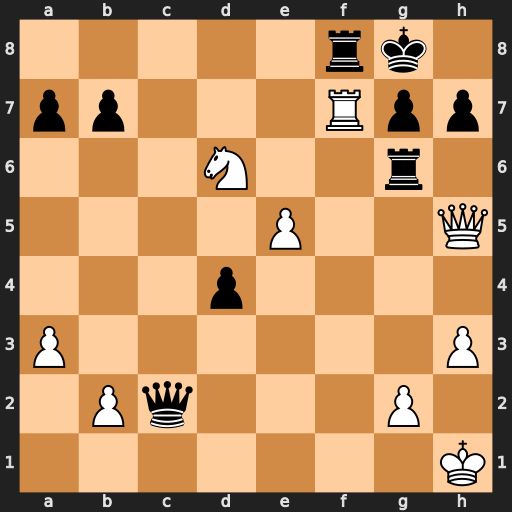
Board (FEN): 5rk1/pp3Rpp/3N2r1/4P2Q/3p4/P6P/1Pq3P1/7K
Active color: w
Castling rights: -
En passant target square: -
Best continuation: Rxf8+ Kxf8 Qf3+ Rf6 exf6 Qb1+ Kh2